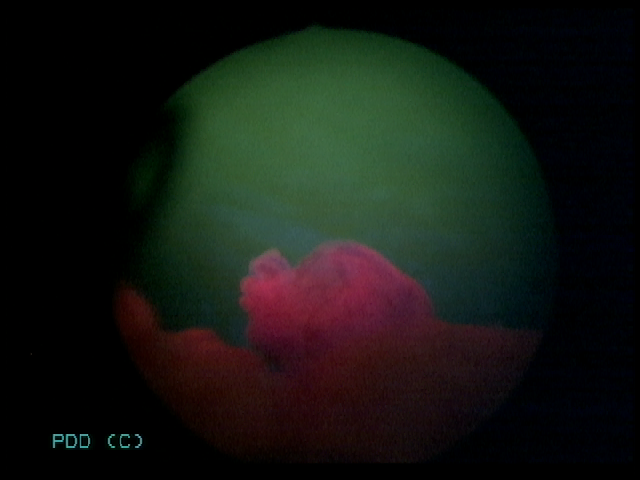
Modality: BLC
Class: Non-malignant
Subclass: CCG
Lesion: L1
Morphology: Papillary
Bladder cancer association: No